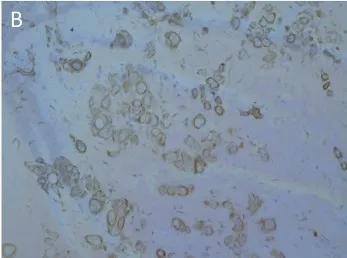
Strong, diffuse immunohistochemical staining of tumor cells. Vimentin.
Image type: pathology (immunostaining)